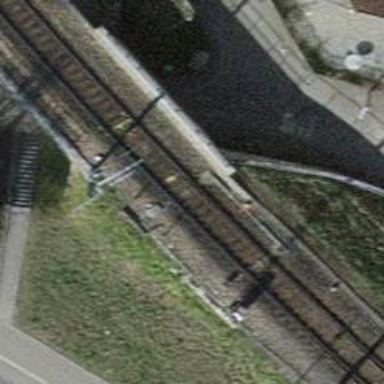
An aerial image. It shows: Single-track railway bridge with contact lines for electrification.